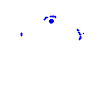
Particle: electron